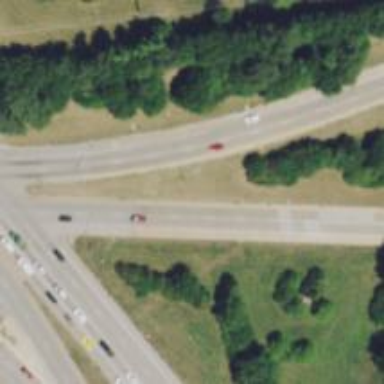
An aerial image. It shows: Expressway with asphalt surface categorized as trunk highway.